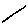
Label: line